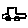
Label: car